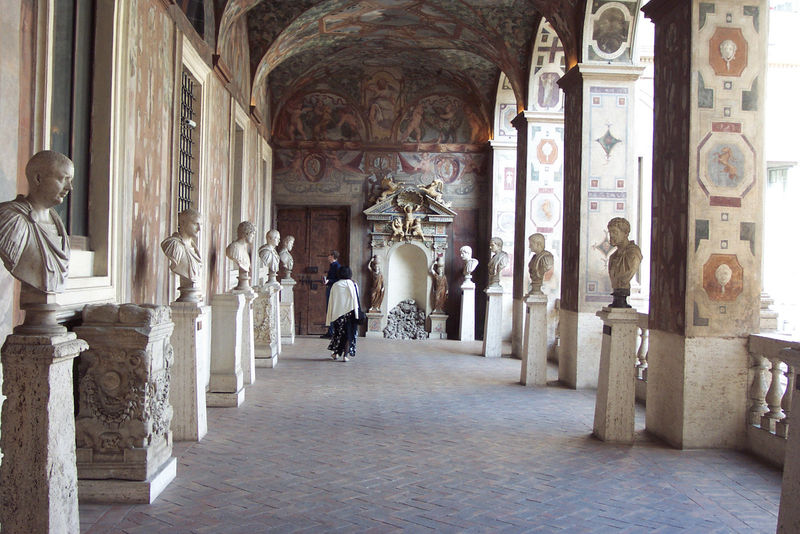
Titel: Palazzo Altemps, Rom
Standort: Rom, Palazzo Altemps (EU - I - Latium)
Schlagwörter: mann, braun, fenster, frau, köpfe, marmor, pfeiler, säulen, rot, wand, architektur, sockel, stein, gitter, kirche, engel, skulptur, balkon, farbig, italien, giebel, türe, besucher, könig, büste, ornamente, wandgemälde, geländer, podest, betrachter, foto, bögen, gang, gewölbe, antike, balustrade, fliesen, herrscher, arkaden, photo, portal, prister, skulpturen, statuen, kreuzgewölbe, toga, rundbögen, deckengemälde, fresko, büsten, gips, säulengang, kreuzgang, tonnengewölbe, podeste, protal, togen, baluster, deche, gesprengter giebel, skulpturer